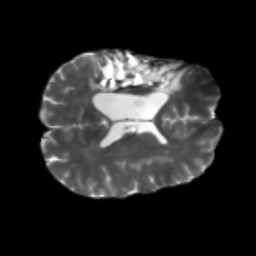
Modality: T2w
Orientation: axial
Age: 42
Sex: male
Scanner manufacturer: siemens
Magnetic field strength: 3 T
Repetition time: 5.25 s
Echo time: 0.08 s